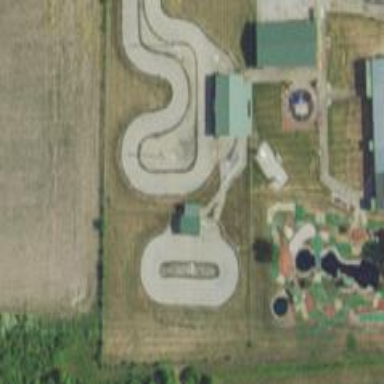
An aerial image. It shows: Karting raceway.